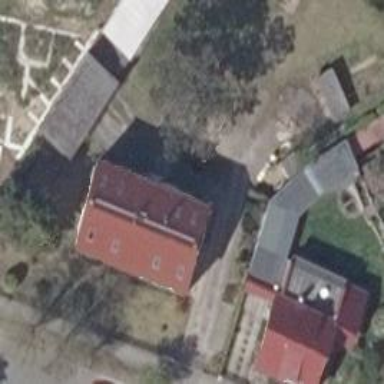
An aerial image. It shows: Gabled roof on building that houses apartments.